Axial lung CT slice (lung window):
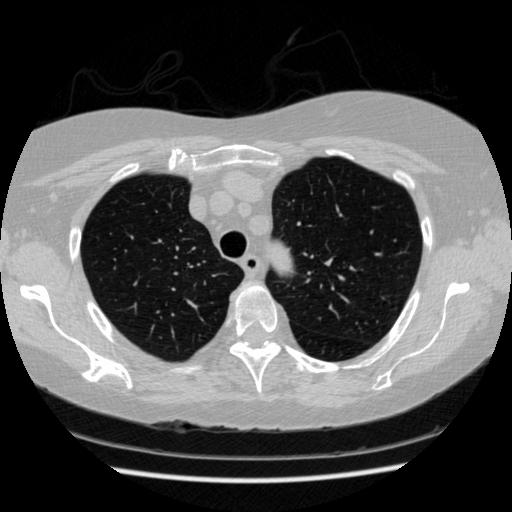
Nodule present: no